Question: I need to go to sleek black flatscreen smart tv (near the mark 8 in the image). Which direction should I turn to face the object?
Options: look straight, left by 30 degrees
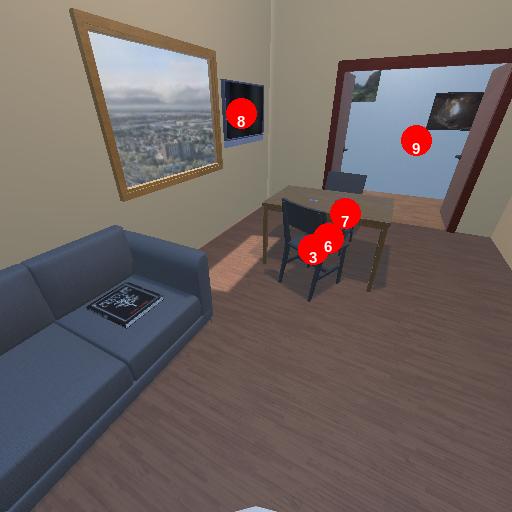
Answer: look straight